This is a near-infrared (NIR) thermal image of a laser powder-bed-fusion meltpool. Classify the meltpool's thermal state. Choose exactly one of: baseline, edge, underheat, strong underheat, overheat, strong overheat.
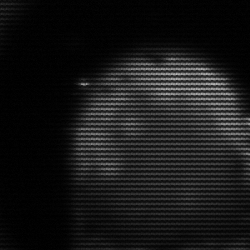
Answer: edge